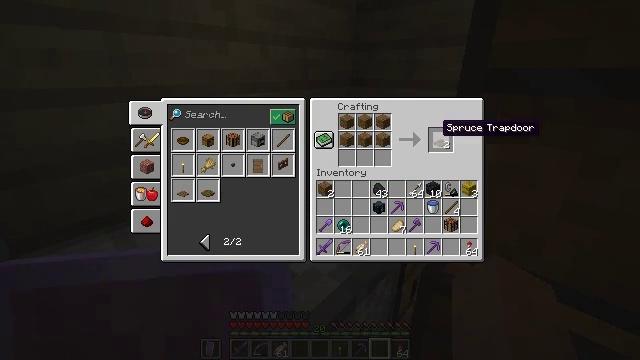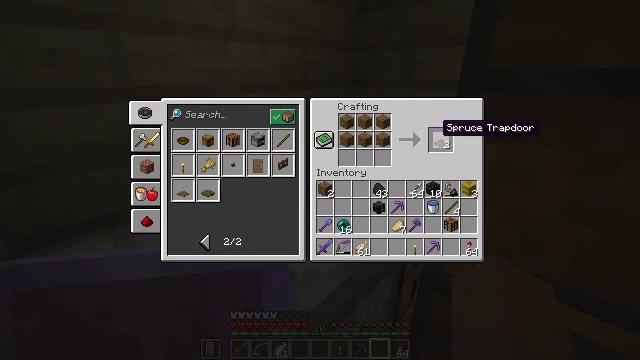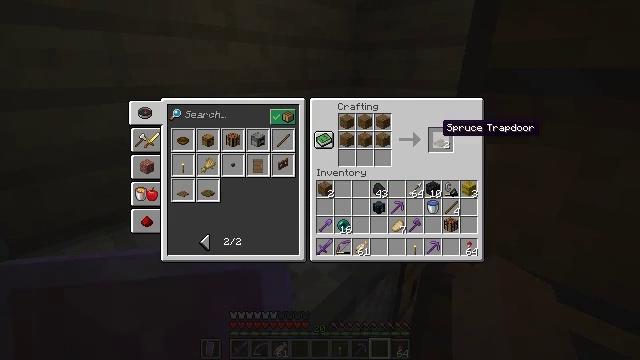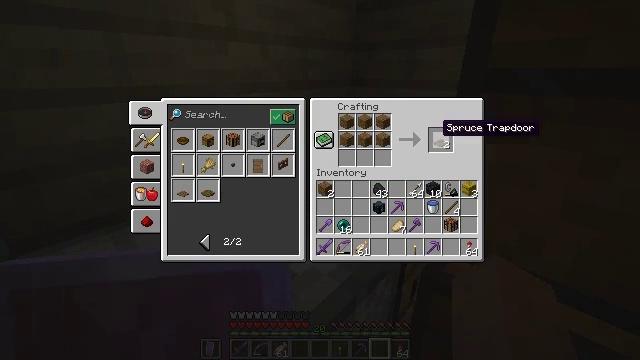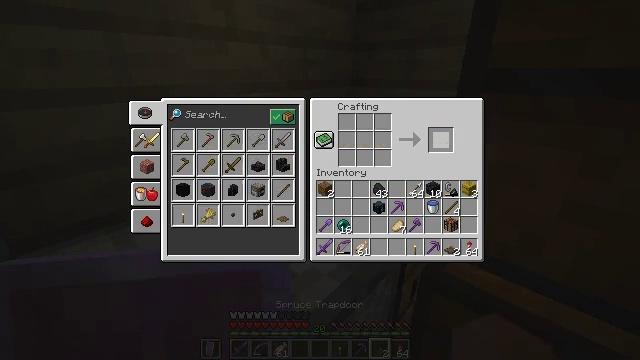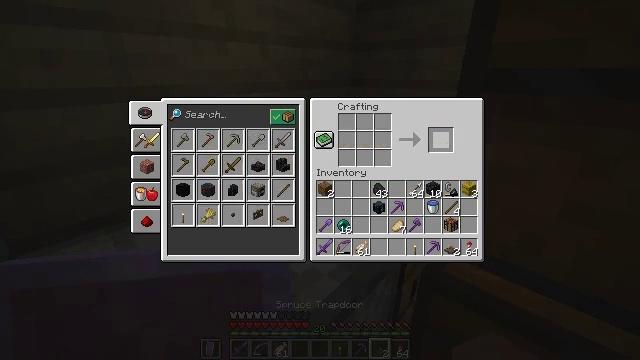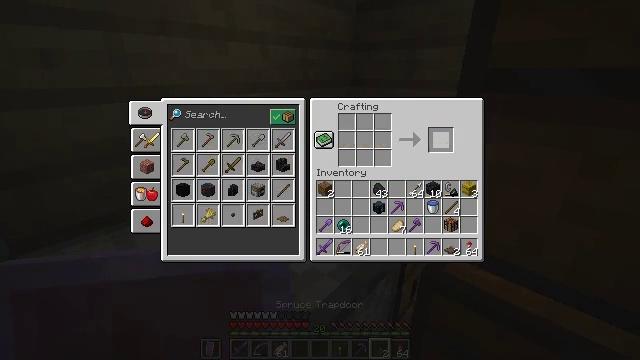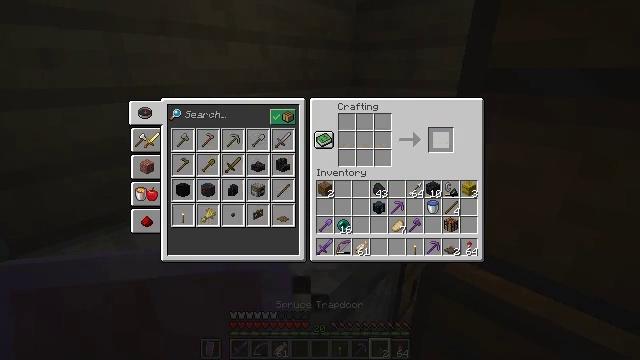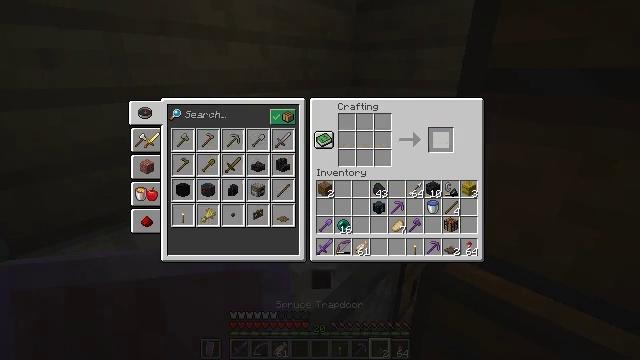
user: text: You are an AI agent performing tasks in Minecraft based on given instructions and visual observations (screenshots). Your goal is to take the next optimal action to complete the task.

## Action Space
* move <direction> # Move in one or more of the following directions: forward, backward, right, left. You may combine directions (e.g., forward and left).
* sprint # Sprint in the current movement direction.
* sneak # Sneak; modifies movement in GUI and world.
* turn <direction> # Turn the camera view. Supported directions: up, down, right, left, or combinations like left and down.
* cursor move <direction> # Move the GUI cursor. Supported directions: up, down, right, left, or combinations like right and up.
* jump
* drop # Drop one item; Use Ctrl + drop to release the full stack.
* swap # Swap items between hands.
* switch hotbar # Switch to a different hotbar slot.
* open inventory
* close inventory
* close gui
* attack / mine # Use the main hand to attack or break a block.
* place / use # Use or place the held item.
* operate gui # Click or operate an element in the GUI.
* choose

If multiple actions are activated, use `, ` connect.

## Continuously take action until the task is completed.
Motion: motion action
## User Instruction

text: Create a spruce trapdoor using spruce planks in the crafting grid.
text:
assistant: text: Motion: sneak
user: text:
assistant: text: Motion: sneak
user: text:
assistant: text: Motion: sneak
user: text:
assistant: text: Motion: sneak, attack / mine
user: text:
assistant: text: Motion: sneak, attack / mine
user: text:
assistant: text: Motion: sneak, attack / mine
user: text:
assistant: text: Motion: sneak, attack / mine
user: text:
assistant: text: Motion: sneak, attack / mine
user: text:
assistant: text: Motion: sneak, attack / mine